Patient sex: M
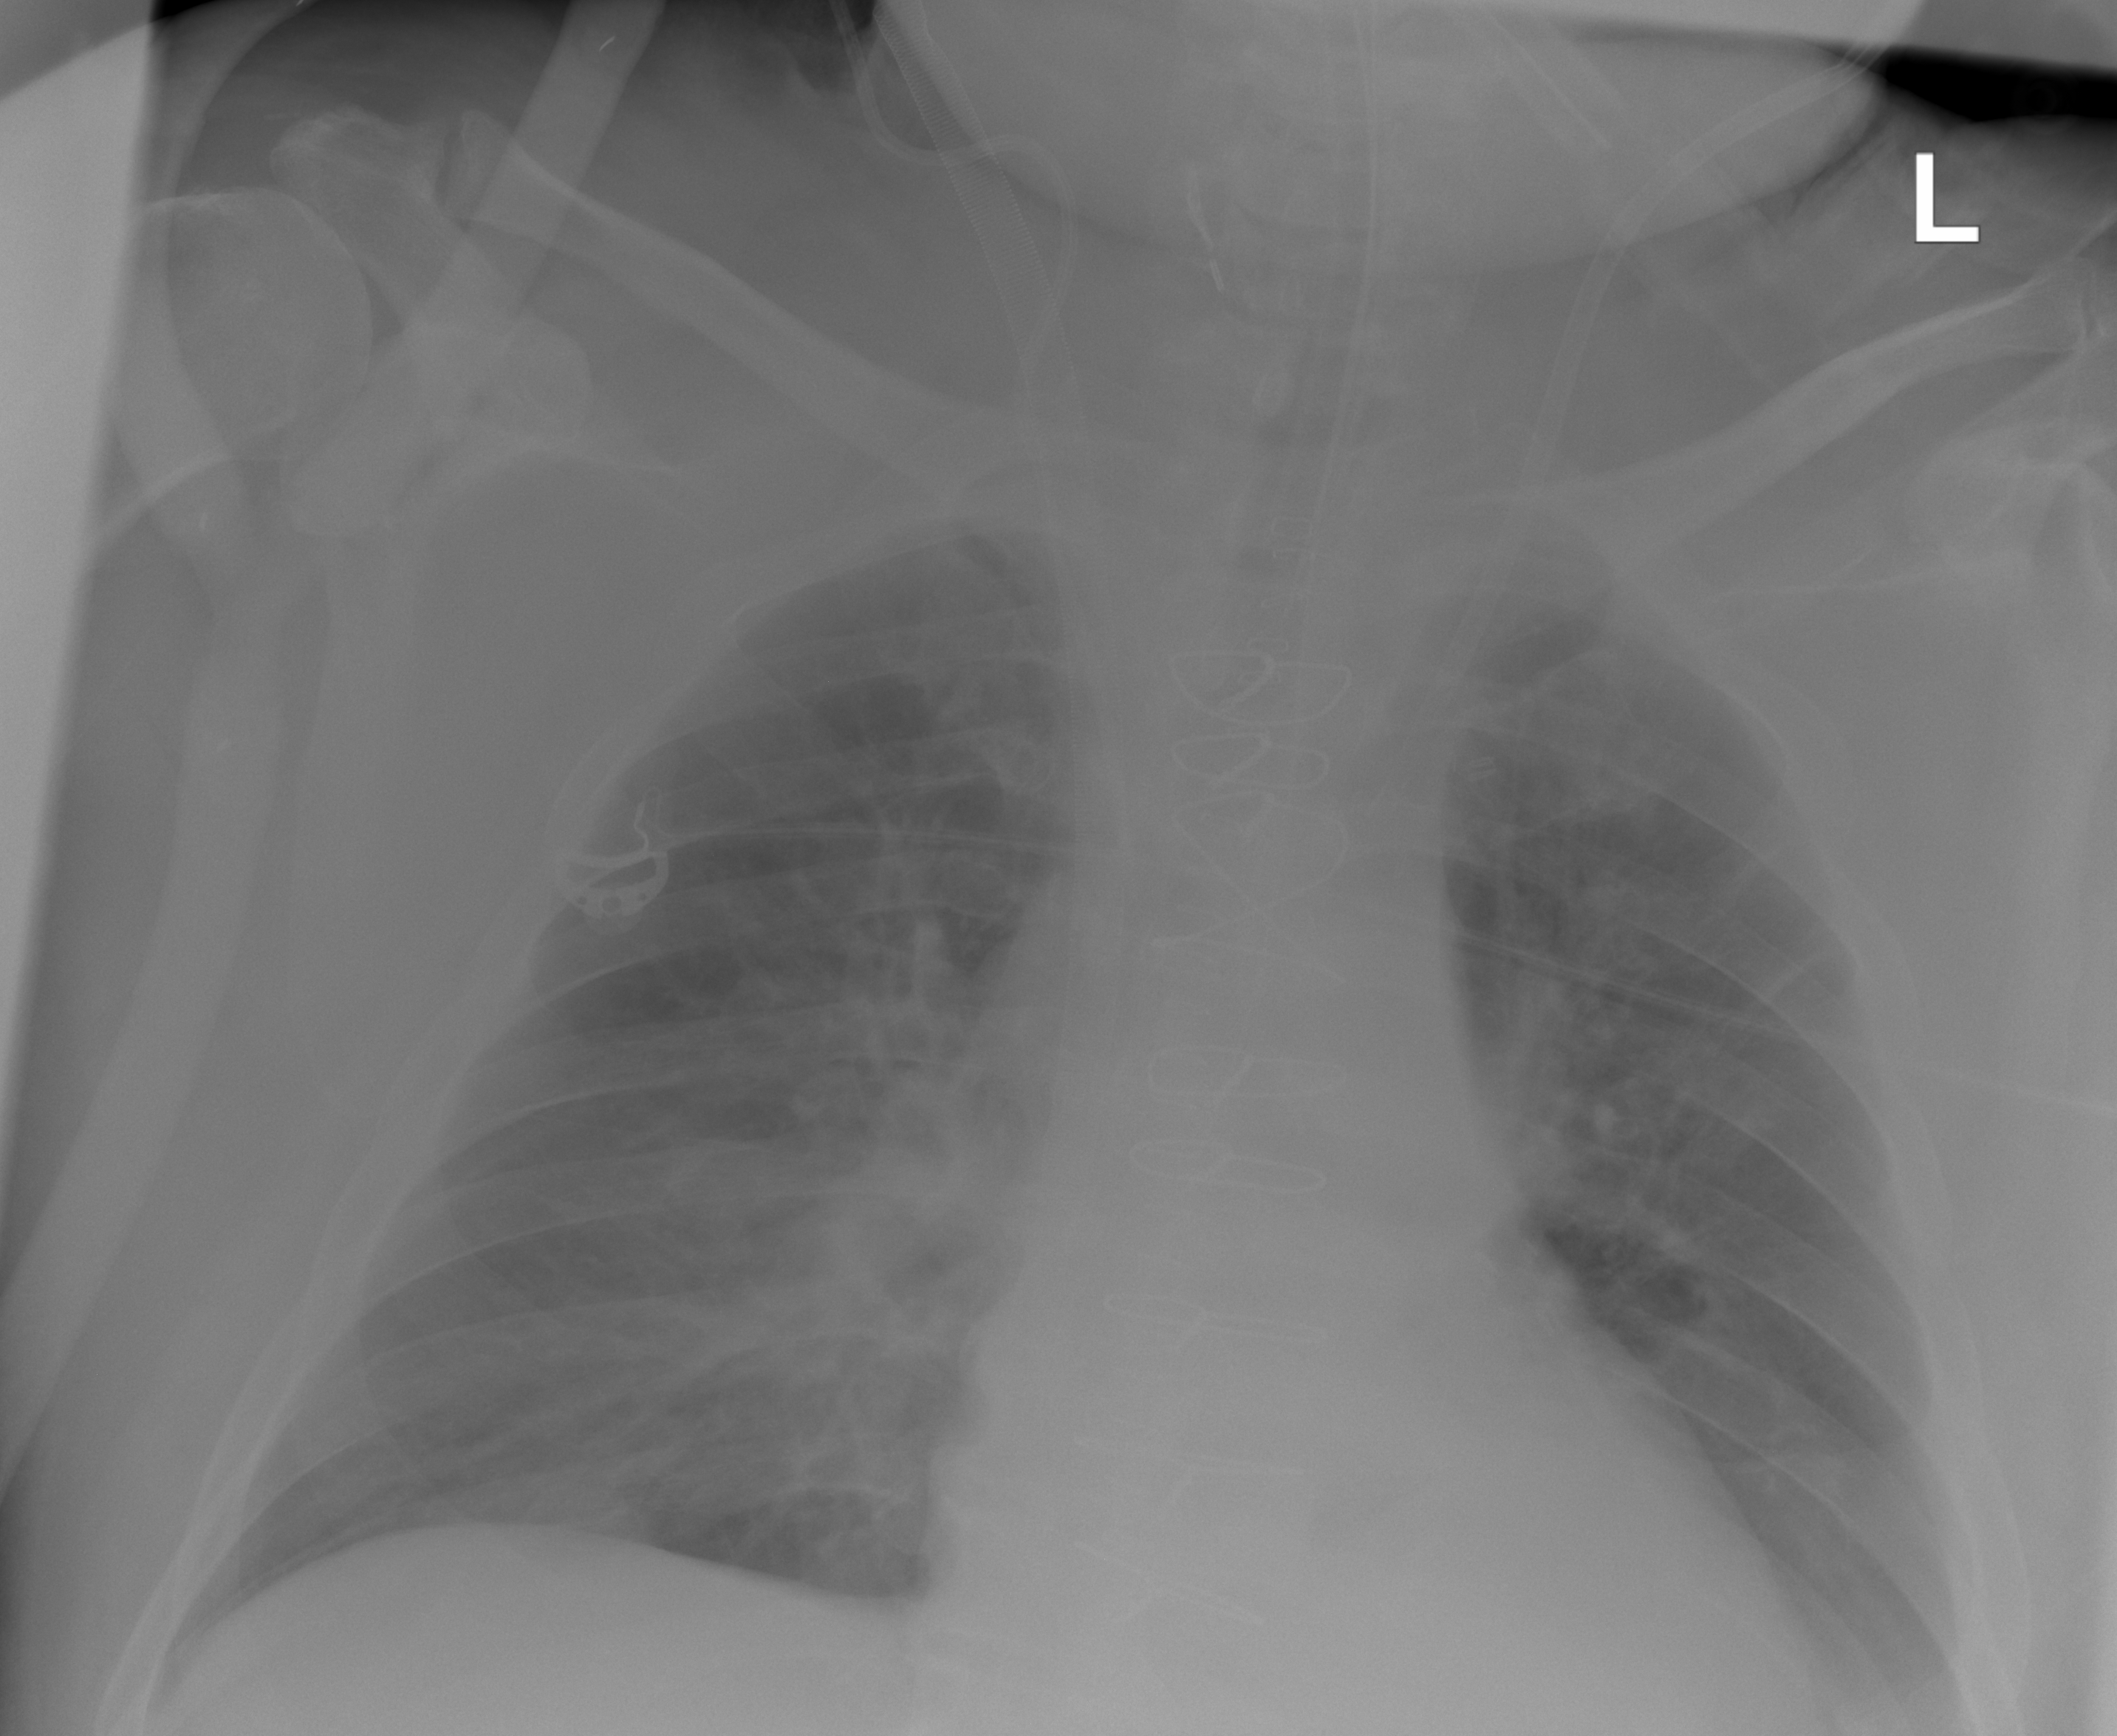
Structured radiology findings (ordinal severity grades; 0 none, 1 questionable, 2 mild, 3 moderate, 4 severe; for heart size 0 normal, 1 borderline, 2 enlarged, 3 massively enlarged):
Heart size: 2
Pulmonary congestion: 2
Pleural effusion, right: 2
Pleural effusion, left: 2
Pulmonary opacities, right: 2
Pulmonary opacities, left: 0
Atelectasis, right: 2
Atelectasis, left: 2